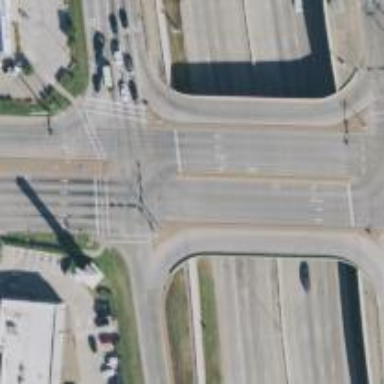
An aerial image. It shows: Marked footway crossing with lines.